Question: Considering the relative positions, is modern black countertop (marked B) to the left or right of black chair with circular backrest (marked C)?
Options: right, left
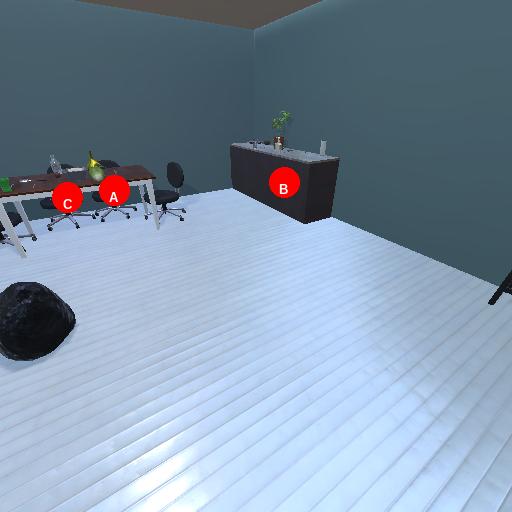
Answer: right